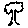
Label: tree